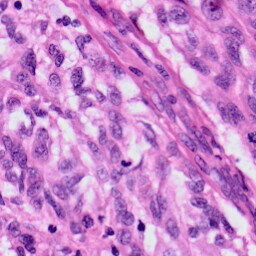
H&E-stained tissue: Skin